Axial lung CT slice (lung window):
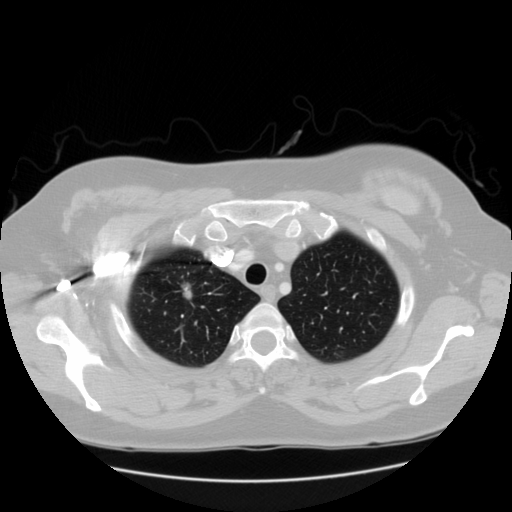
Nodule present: yes
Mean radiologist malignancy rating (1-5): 4.25